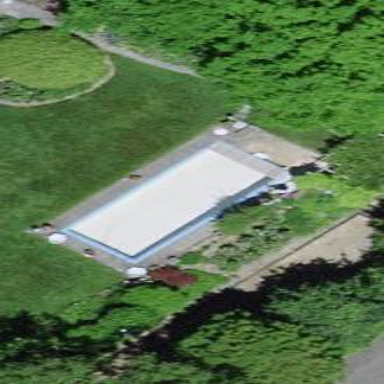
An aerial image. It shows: Swimming pool located in leisure land.